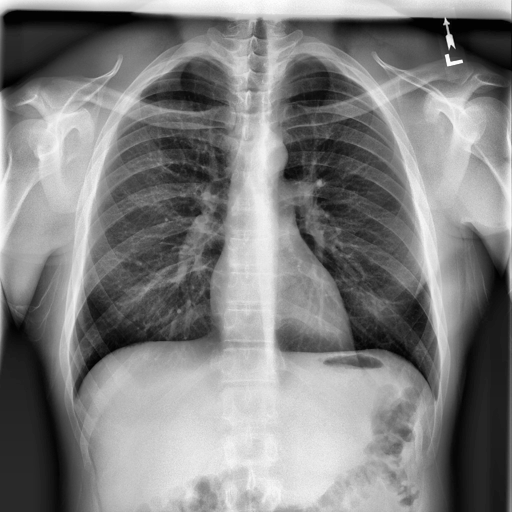
Finding: NORMAL